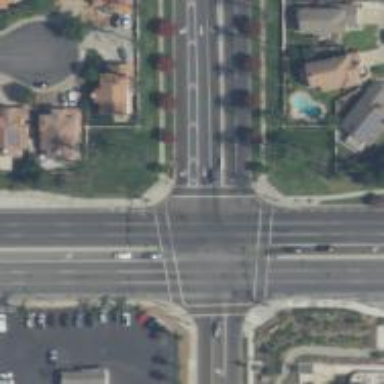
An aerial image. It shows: Crossing road.